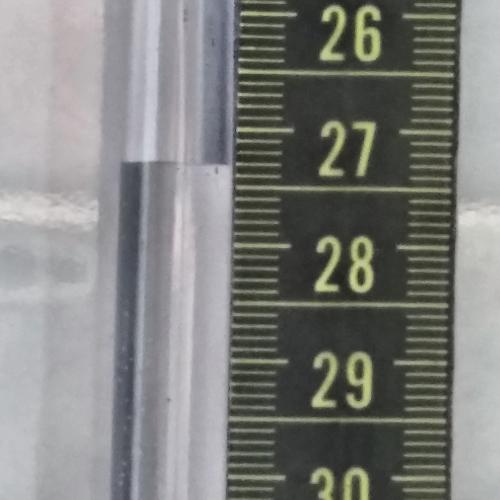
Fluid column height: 27.3 cm